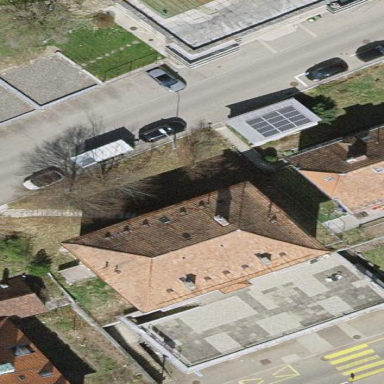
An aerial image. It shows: Hipped roof house.